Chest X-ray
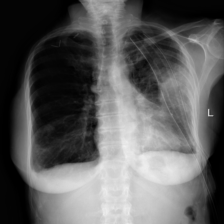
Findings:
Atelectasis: negative
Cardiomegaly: negative
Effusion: negative
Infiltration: negative
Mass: negative
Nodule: negative
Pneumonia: negative
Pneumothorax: negative
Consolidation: negative
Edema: negative
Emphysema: negative
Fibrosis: negative
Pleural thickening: negative
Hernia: negative